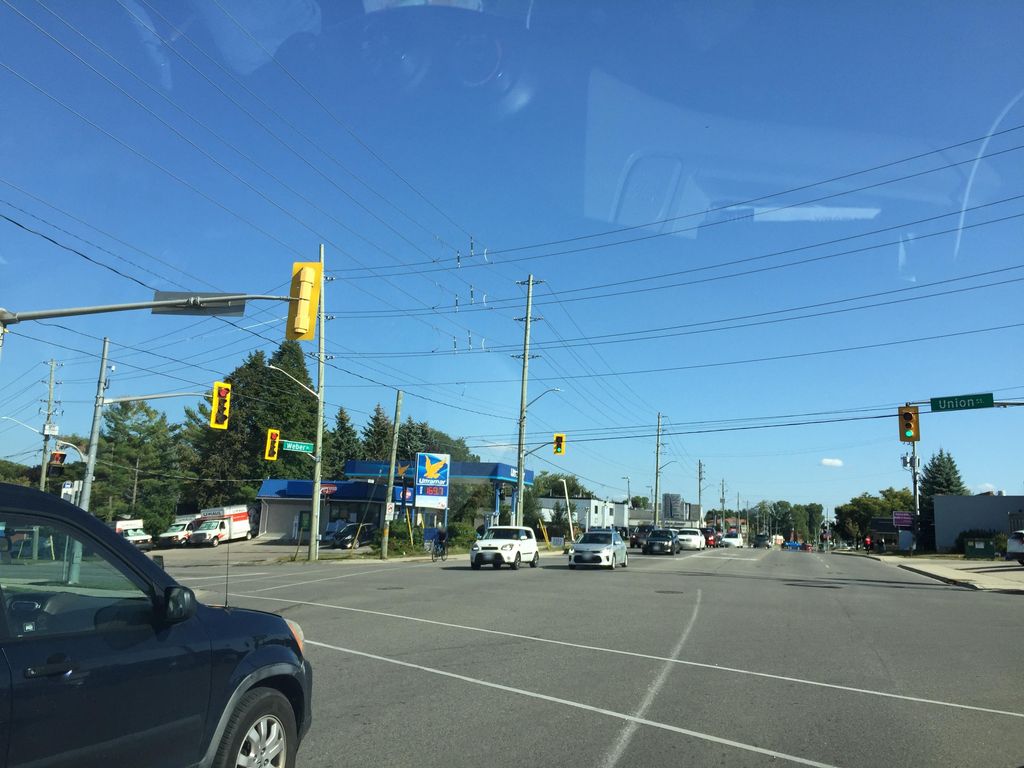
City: kitchener-waterloo